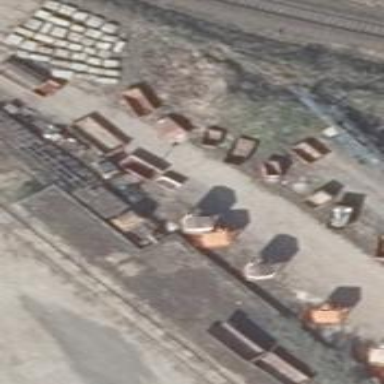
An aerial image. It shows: Railway yard in service.